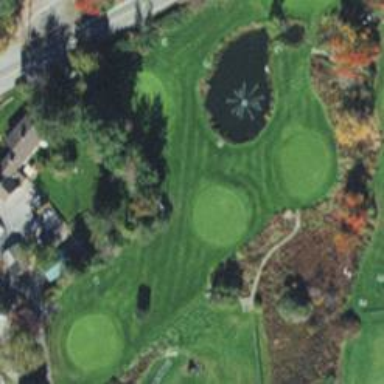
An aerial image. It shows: Golf tee.